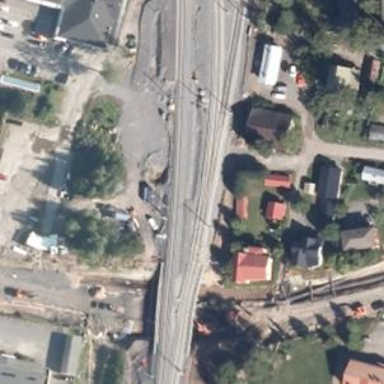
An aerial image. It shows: Siding railway line with electrified contact line for the trains.